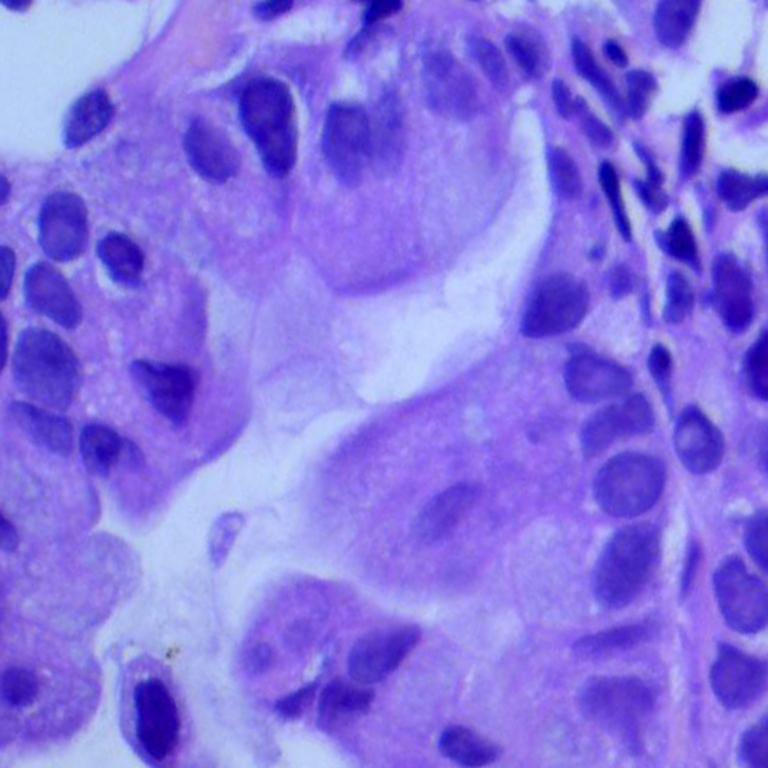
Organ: lung
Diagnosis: adenocarcinomas